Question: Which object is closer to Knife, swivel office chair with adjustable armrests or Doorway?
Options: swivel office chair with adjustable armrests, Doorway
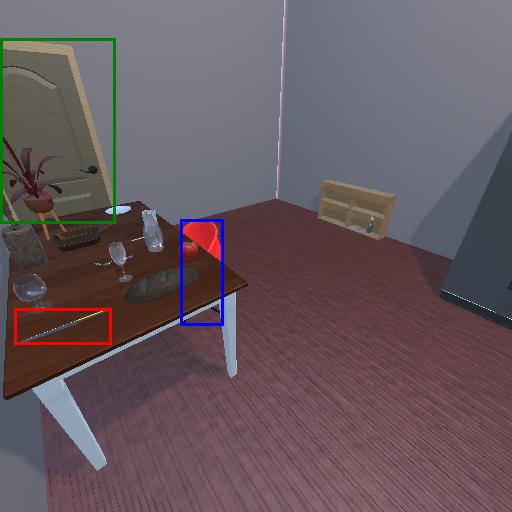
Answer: swivel office chair with adjustable armrests